Question: Using the existing 'Binding' class, we can write,
'''
<TextBox Text="{Binding Email, Mode=TwoWay}"/>
'''
So we can write as Email; there is no validity check by 'Binding' itself. I started writing a class 'BindingMore' deriving from 'Binding' so that eventually I could write,
'''
<TextBox Text="{local:BindingMore Email, Validate=SomeMethod, Mode=TwoWay}"/>
'''
Where 'SomeMethod' is some 'ICommand' or 'delegate' which will be triggered to validate the 'Email' . That is my objective, and I've not written that yet.
As of now, I've written just this code,
'''
public class BindingMore : System.Windows.Data.Binding
{
public BindingMore() : base()
{
}
public BindingMore(string path) : base(path)
{
}
}
'''
So, at this stage, 'BindingMore' is exactly equivalent to 'Binding', yet when I write
'''
<TextBox Text="{local:BindingMore Email, Mode=TwoWay}"/>
'''
It's giving me runtime error. But when I write,
'''
<TextBox Text="{local:BindingMore Path=Email, Mode=TwoWay}"/>
'''
It's working fine. Can anybody tell me why it's giving runtime error in the first case?
Unfortunately, the error is not shown. All it shows is this:

Also, I get the following error message from XAML (even when it builds perfectly and runs (in the second case)):
> Type 'local:BindingMore' is used like
a markup extension but does not derive
from MarkupExtension.
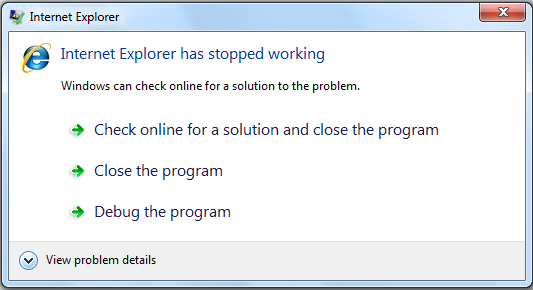
Answer: Custom 'Markup Extensions' are not supported in 'Silverlight'. Try using an 'Attached Property' approach or a 'Behavior'.